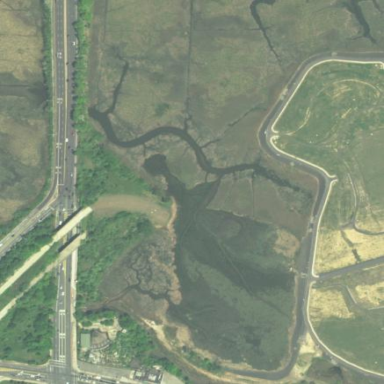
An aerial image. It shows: Marsh wetland.